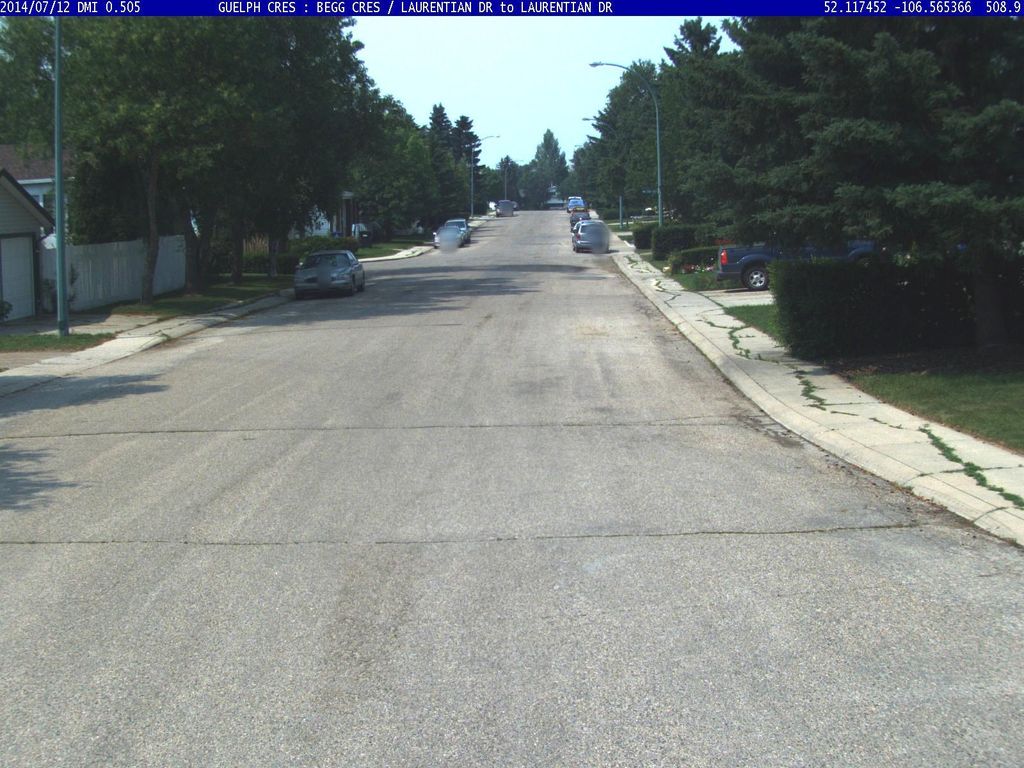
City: saskatoon